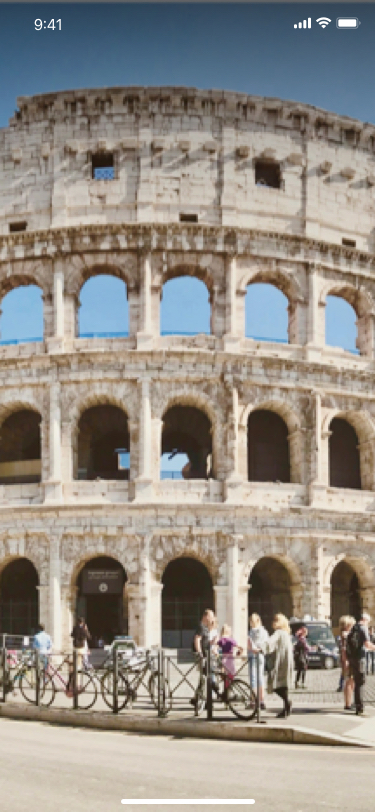
Text in this UI design:
2/254